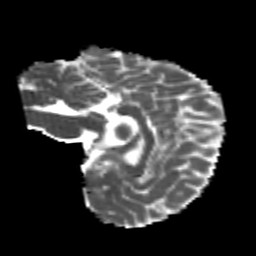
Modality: MD
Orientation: sagittal
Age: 19
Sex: female
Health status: healthy
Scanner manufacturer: philips
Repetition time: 7.387 s
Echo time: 0.08599 s